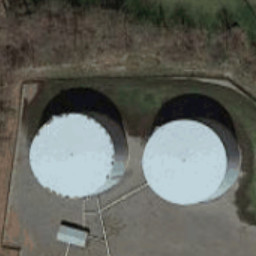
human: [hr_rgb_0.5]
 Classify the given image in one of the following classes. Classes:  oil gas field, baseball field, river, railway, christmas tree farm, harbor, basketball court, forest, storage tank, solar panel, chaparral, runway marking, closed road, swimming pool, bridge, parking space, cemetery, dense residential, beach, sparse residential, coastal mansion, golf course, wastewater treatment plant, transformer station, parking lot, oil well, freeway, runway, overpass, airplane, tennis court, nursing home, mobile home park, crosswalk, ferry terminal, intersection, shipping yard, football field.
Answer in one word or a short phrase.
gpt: storage tank